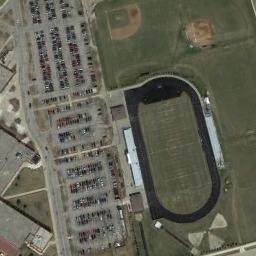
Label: ground_track_field